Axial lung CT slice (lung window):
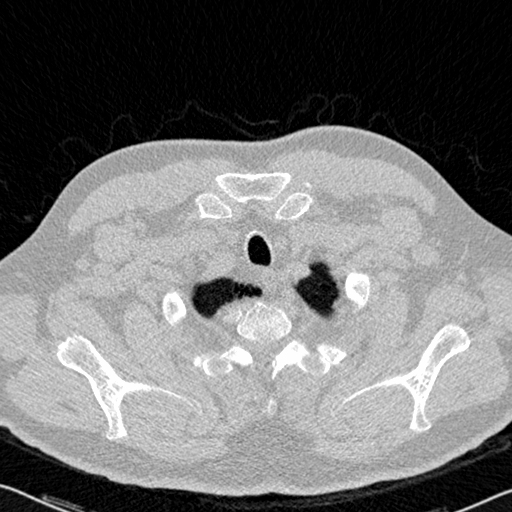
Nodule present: no